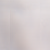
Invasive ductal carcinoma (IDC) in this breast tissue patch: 0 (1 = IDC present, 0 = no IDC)